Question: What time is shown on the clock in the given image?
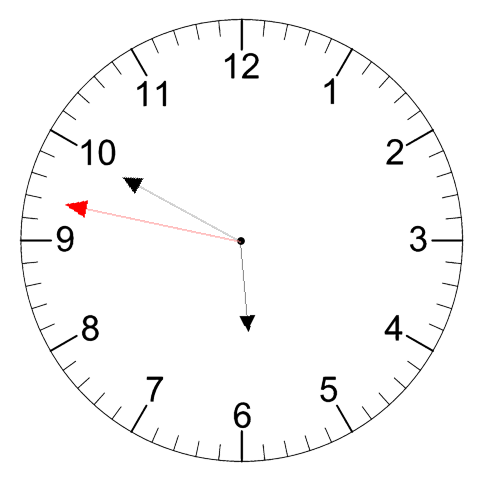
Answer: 05:49:47